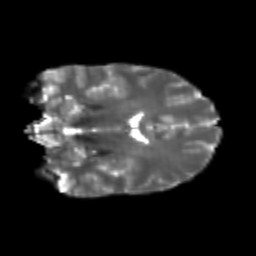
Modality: T2w
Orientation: coronal
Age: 21
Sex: female
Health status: healthy
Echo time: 0.074 s